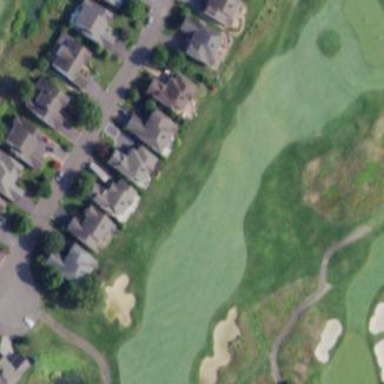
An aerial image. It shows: Grassy area designated as golf fairway.